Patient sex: M
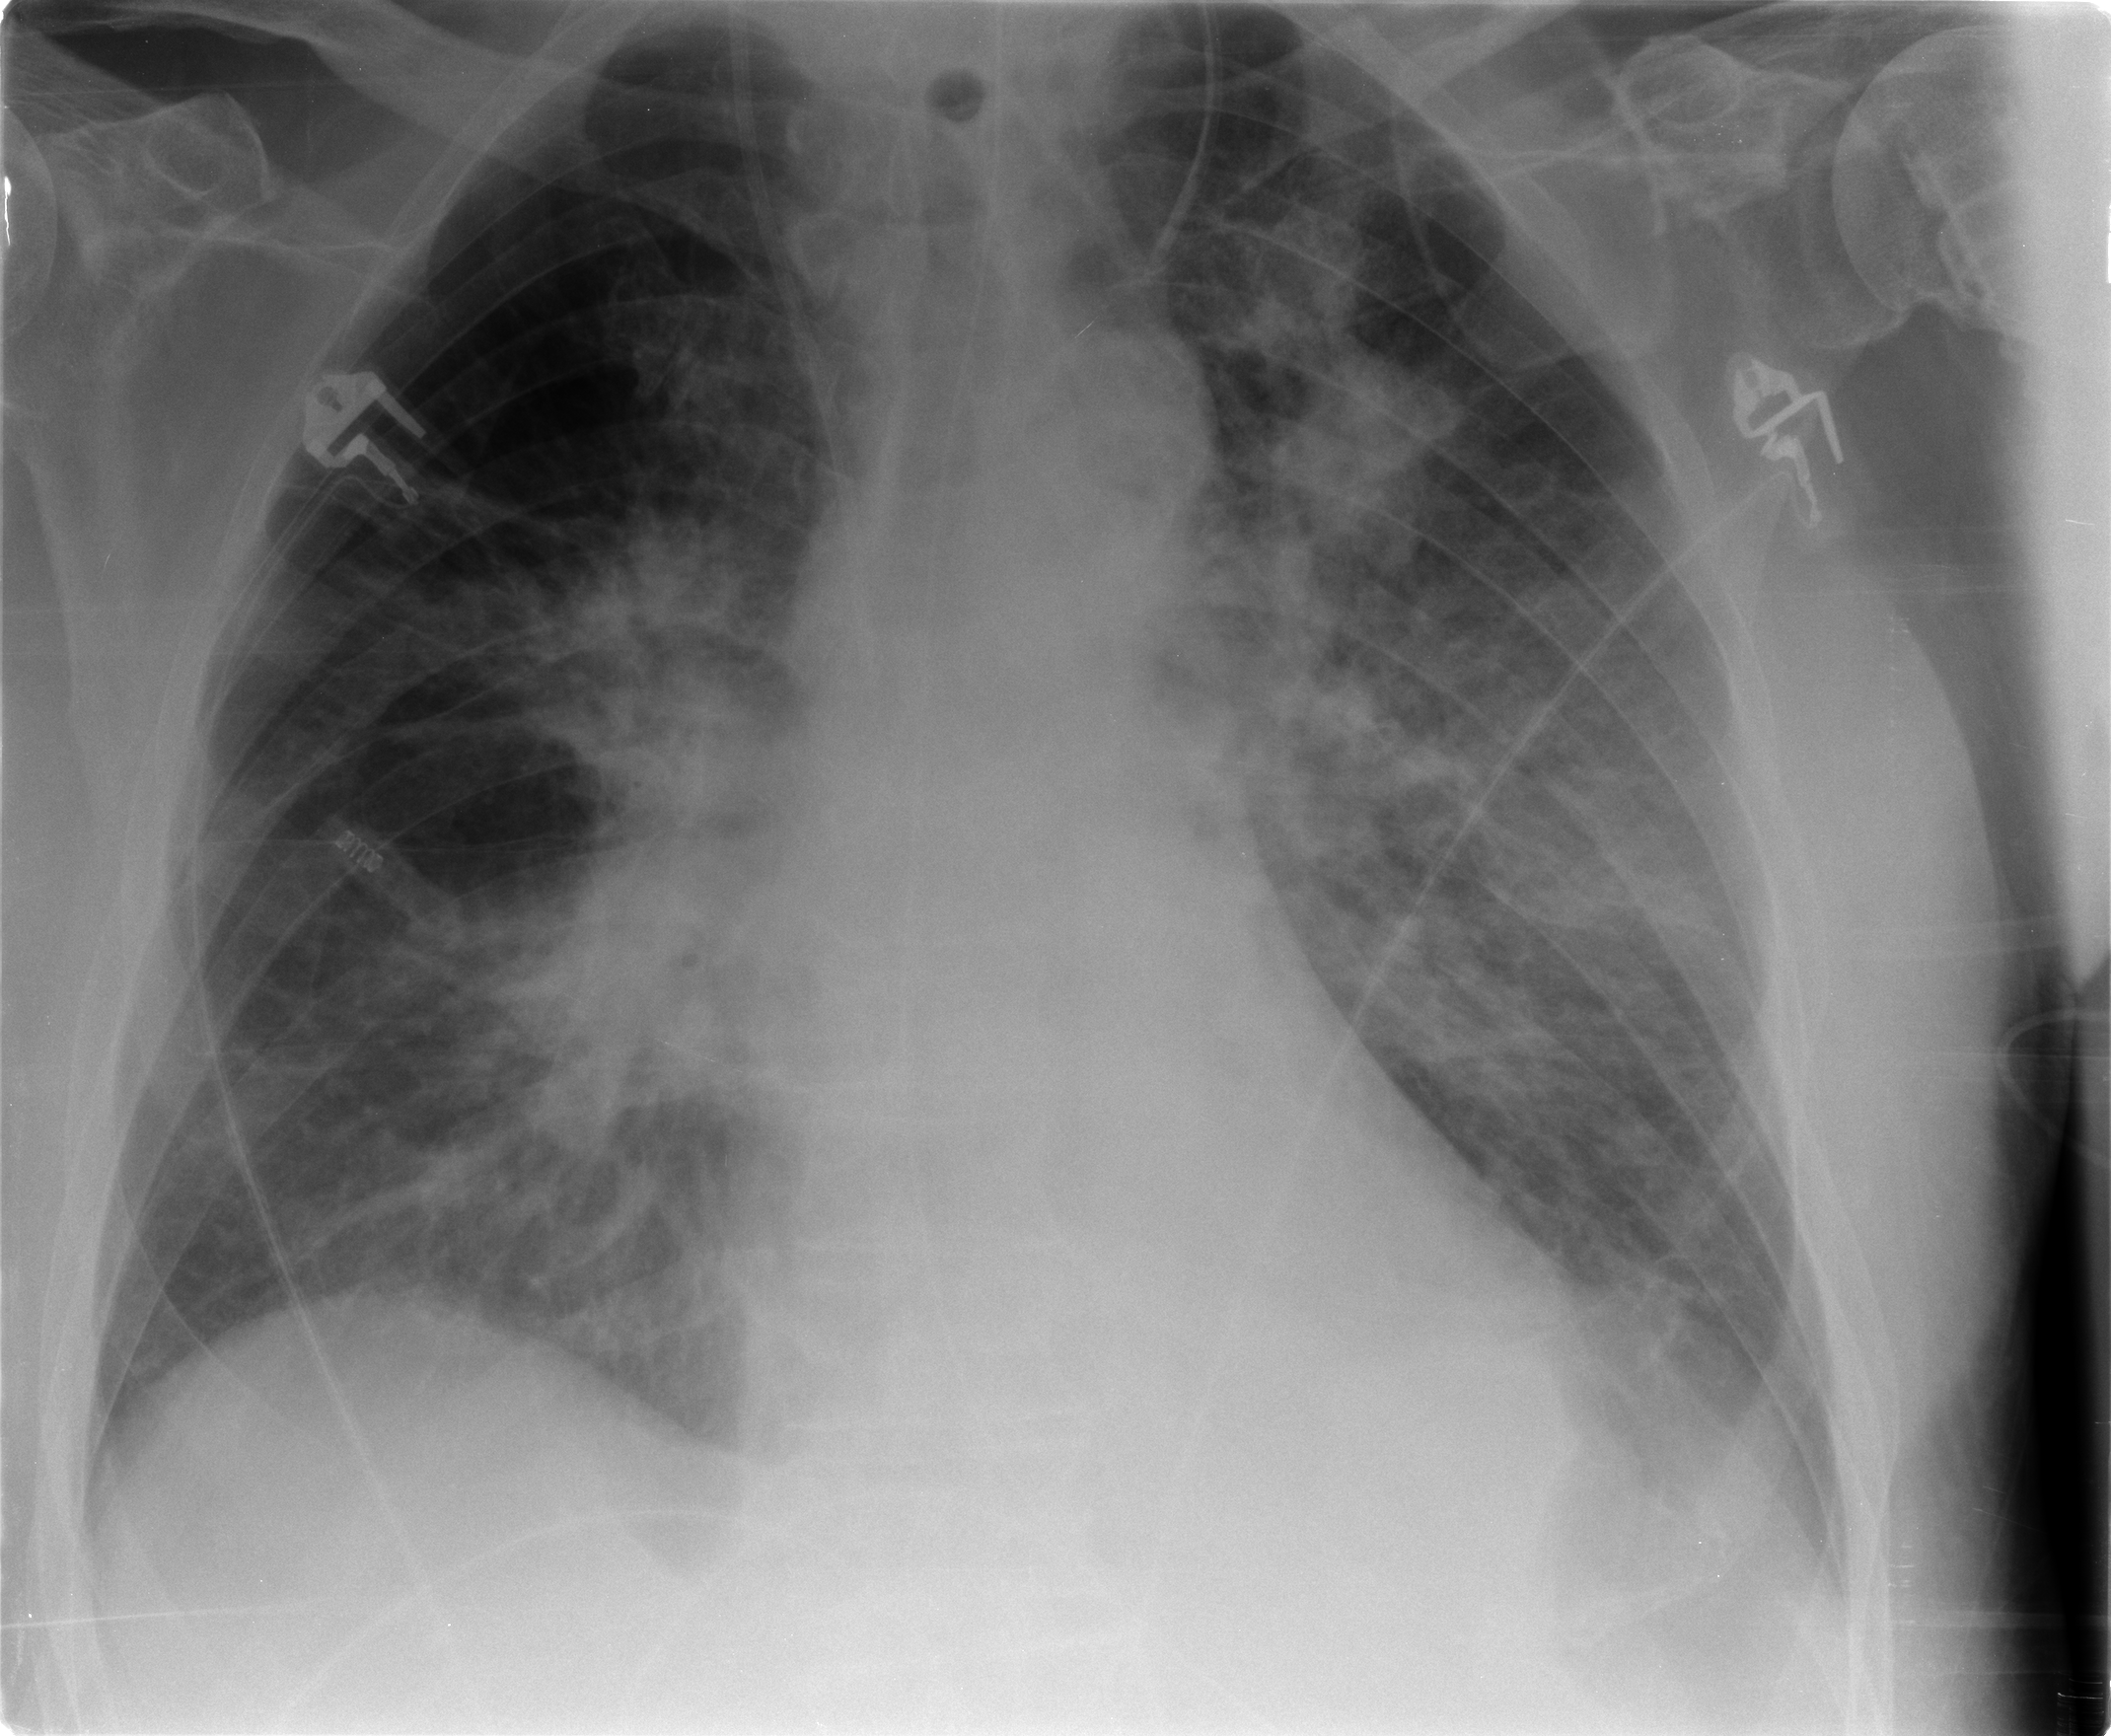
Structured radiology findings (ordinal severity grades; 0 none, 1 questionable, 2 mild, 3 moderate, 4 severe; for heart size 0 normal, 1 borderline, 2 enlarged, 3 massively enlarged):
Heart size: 0
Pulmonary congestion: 2
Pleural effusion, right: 0
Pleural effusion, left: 2
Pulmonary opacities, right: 2
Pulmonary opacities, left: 4
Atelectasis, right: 2
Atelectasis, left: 3